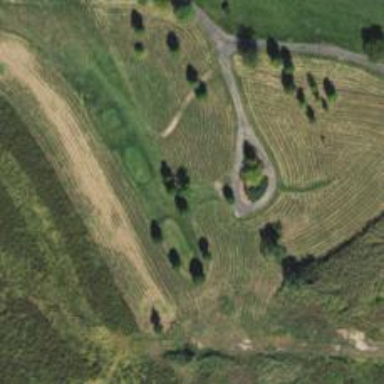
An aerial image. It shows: Pathway for golfing.